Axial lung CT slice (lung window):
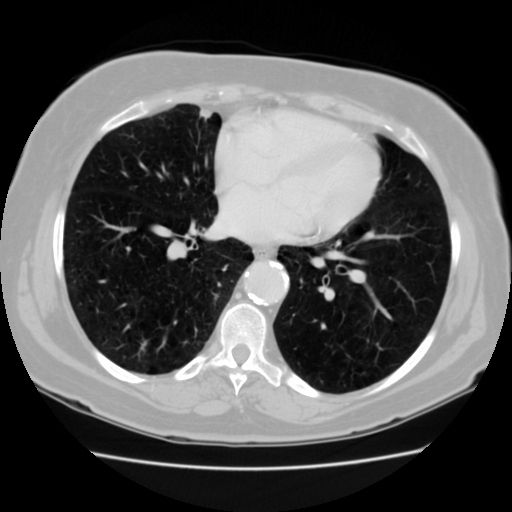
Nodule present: no